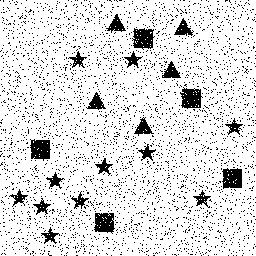
Squares: 5
Triangles: 5
Stars: 11
Total shapes: 21